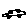
Label: car